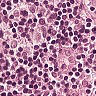
Metastatic tissue present: no